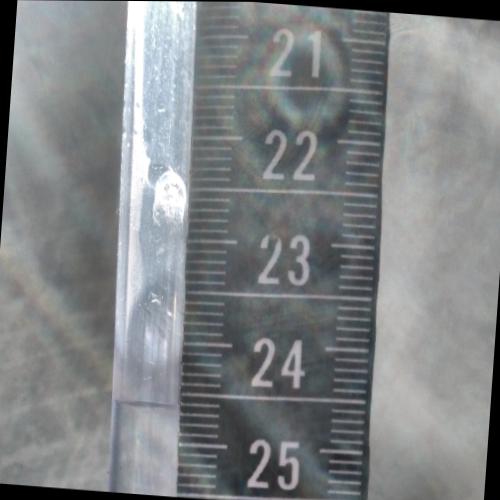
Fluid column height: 24.6 cm